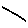
Label: line